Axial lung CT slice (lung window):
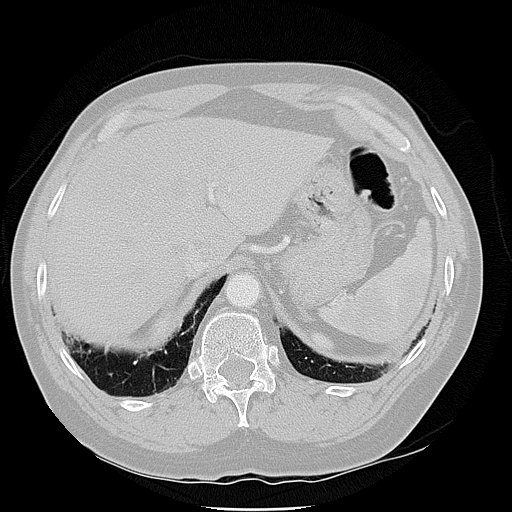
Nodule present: no